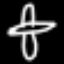
Label: airplane